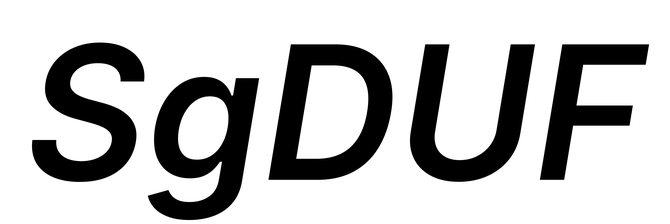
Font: Inter-Italic_SemiBold_Italic